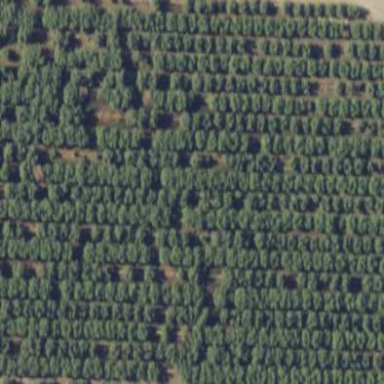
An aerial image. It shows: Almond orchard with rows of almond trees.